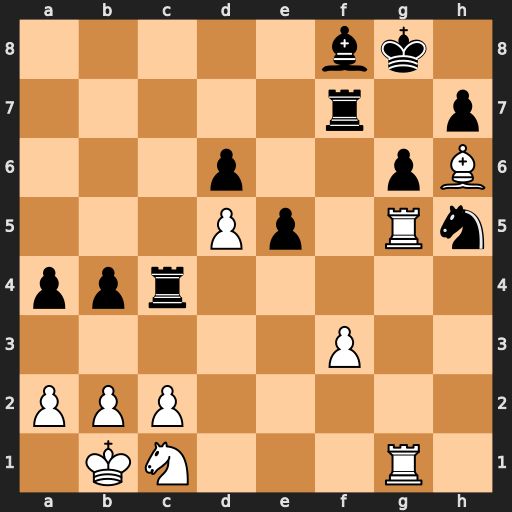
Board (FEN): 5bk1/5r1p/3p2pB/3Pp1Rn/ppr5/5P2/PPP5/1KN3R1
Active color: w
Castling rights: -
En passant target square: -
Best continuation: Rxh5 Bxh6 Rxh6